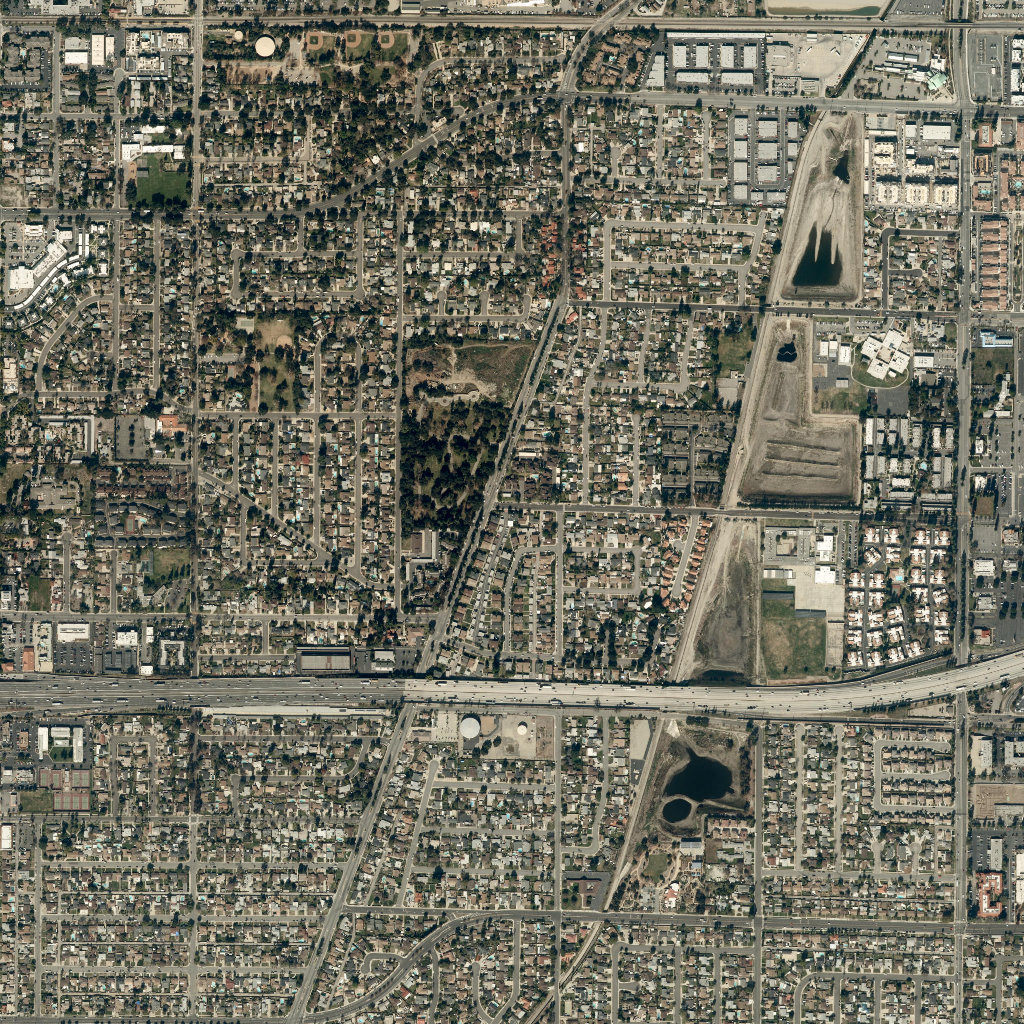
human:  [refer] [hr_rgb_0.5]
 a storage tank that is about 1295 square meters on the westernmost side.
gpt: <box>[[24, 3, 27, 5, 0]]</box>

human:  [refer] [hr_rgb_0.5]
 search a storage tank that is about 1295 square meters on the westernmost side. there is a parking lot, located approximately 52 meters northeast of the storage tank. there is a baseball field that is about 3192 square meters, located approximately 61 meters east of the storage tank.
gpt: <box>[[24, 3, 27, 5, 0]]</box>

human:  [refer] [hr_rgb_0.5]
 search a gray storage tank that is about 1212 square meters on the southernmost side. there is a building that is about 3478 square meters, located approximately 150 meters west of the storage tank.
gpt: <box>[[44, 70, 46, 72, 0]]</box>

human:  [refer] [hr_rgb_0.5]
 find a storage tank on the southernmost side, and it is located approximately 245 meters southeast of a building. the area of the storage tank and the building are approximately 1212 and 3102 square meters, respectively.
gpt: <box>[[44, 70, 46, 72, 0]]</box>